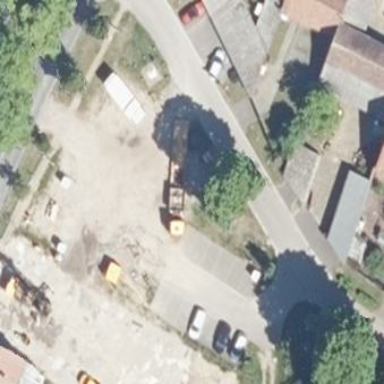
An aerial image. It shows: Parking area with compacted surface.